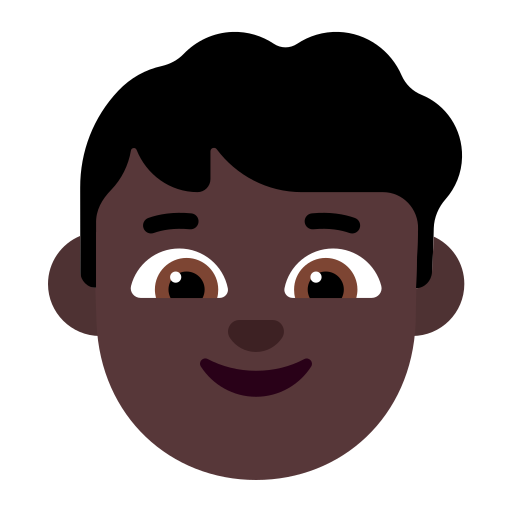
boy flat dark